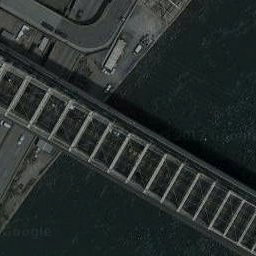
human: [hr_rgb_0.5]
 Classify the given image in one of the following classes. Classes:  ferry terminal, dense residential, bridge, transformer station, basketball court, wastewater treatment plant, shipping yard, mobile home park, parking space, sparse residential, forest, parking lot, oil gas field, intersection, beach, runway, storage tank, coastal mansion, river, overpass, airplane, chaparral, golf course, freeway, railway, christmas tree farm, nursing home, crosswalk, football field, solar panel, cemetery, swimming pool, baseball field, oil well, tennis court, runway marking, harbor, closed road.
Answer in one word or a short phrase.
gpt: bridge